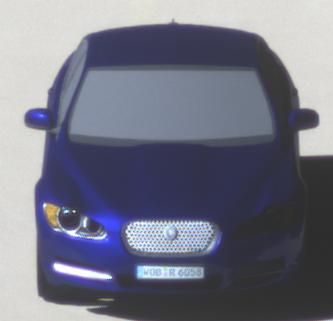
Make: Jaguar
Model: XF 3.0 V6
Detailed model: XF (X250) Limousine
Model produced from: 2010/02
Model produced until: 2010/10
Doors: 4
Color: blue
Road condition: dry road
Daytime: morning or afternoon
Contrast: high contrast